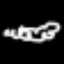
Label: squiggle